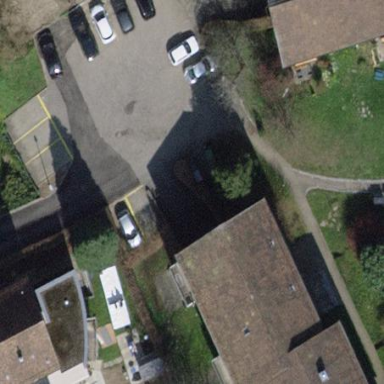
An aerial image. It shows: Parking area with surface.